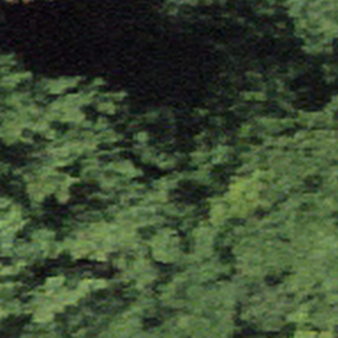
Label: other